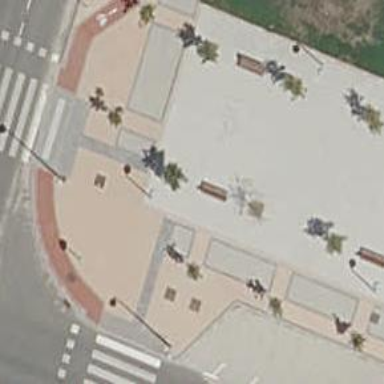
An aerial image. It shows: Bench for seating.